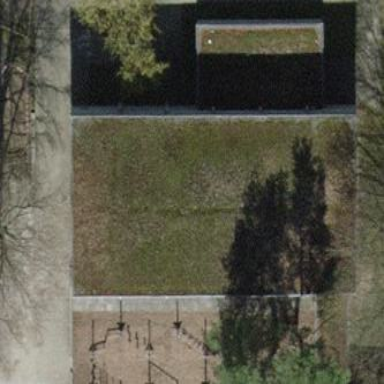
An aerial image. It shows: School building with flat roof.